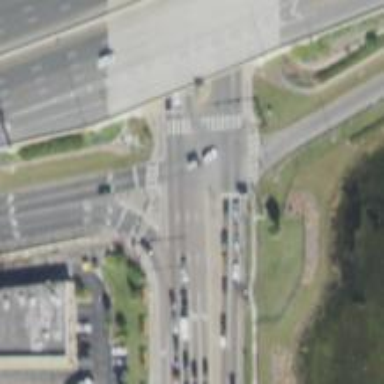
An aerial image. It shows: Marked crossing on the road.